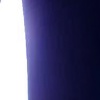
Label: space